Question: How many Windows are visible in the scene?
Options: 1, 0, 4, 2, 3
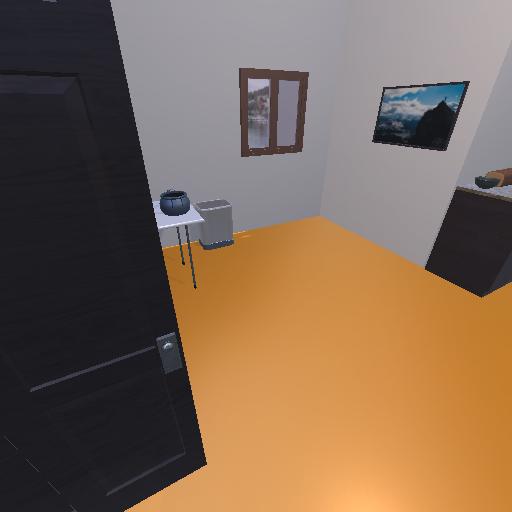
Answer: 1